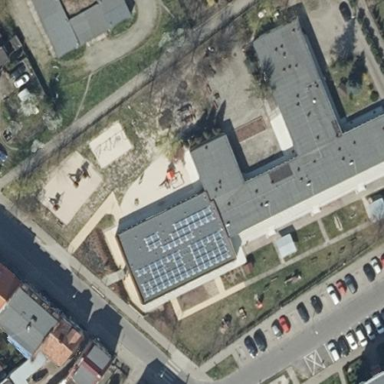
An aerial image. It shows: Kindergarten.